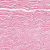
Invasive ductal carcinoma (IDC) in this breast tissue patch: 0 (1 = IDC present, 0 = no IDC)